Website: macys
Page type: account-selection
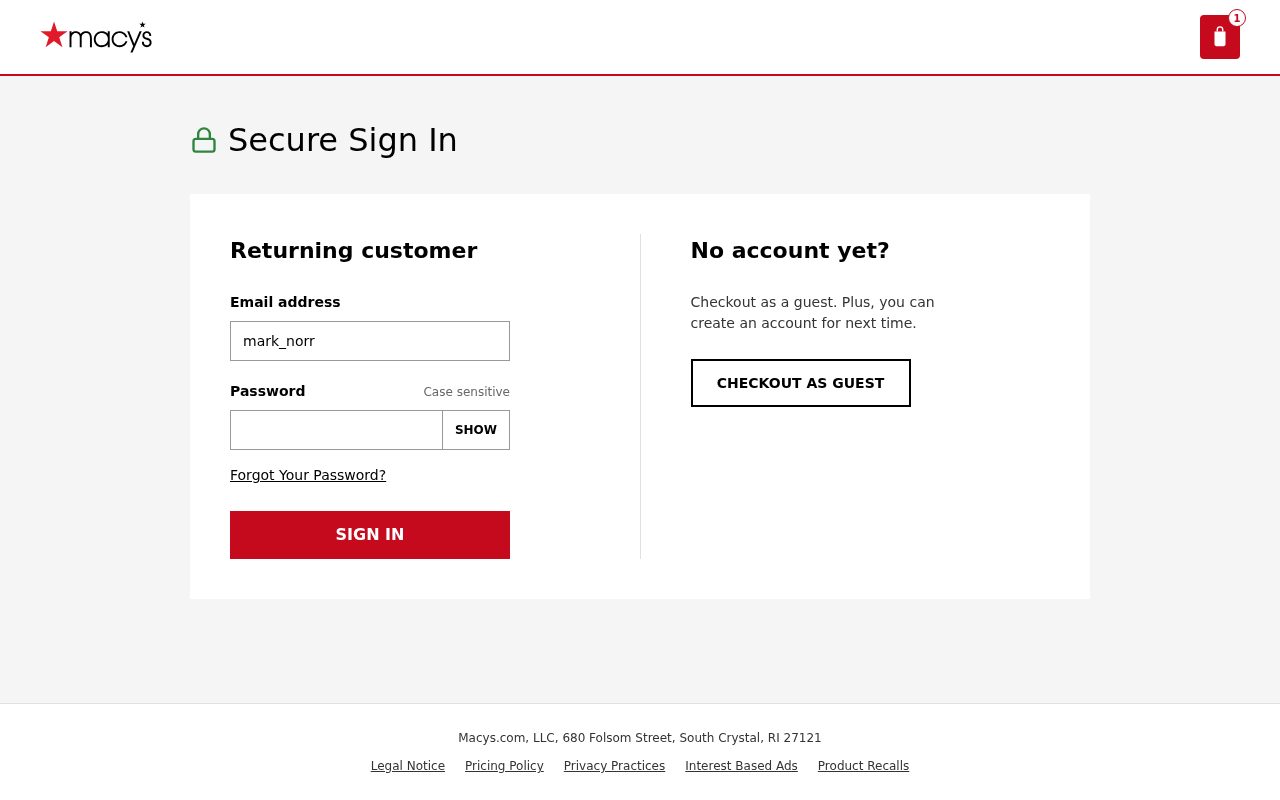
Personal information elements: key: PII_EMAIL
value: mark_norris@yahoo.com
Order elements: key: ORDER_NUM_ITEMS
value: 1